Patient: sex M, age 77
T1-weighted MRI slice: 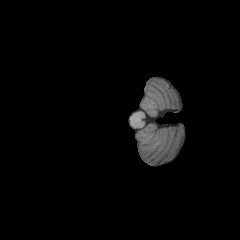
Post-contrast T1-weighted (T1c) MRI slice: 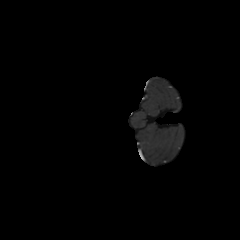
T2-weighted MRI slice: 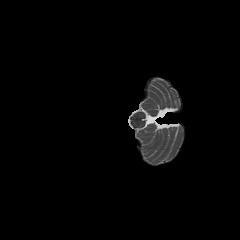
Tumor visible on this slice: no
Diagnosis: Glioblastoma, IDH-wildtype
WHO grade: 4